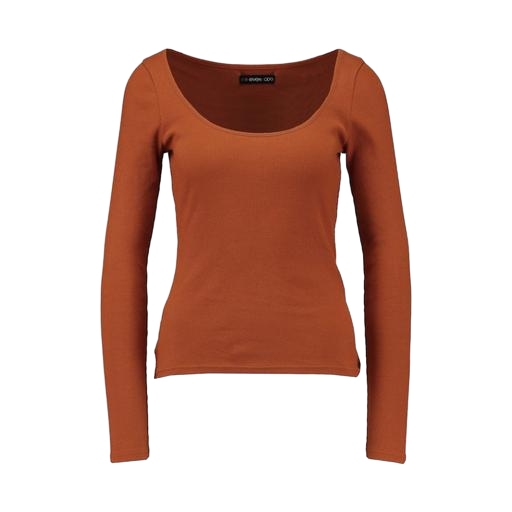
brown women's ribbed long sleeve jersey t-shirt, brown femme long-sleeve top, long-sleeve t-shirt only macy, white background